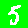
Digit: 5